Field crop: tomato
Growth stage: 1
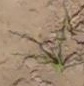
Species: cyperus